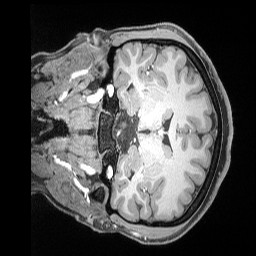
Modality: T1w
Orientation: coronal
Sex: female
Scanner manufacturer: siemens
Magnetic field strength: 3 T
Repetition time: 2.53 s
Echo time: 0.00169 s